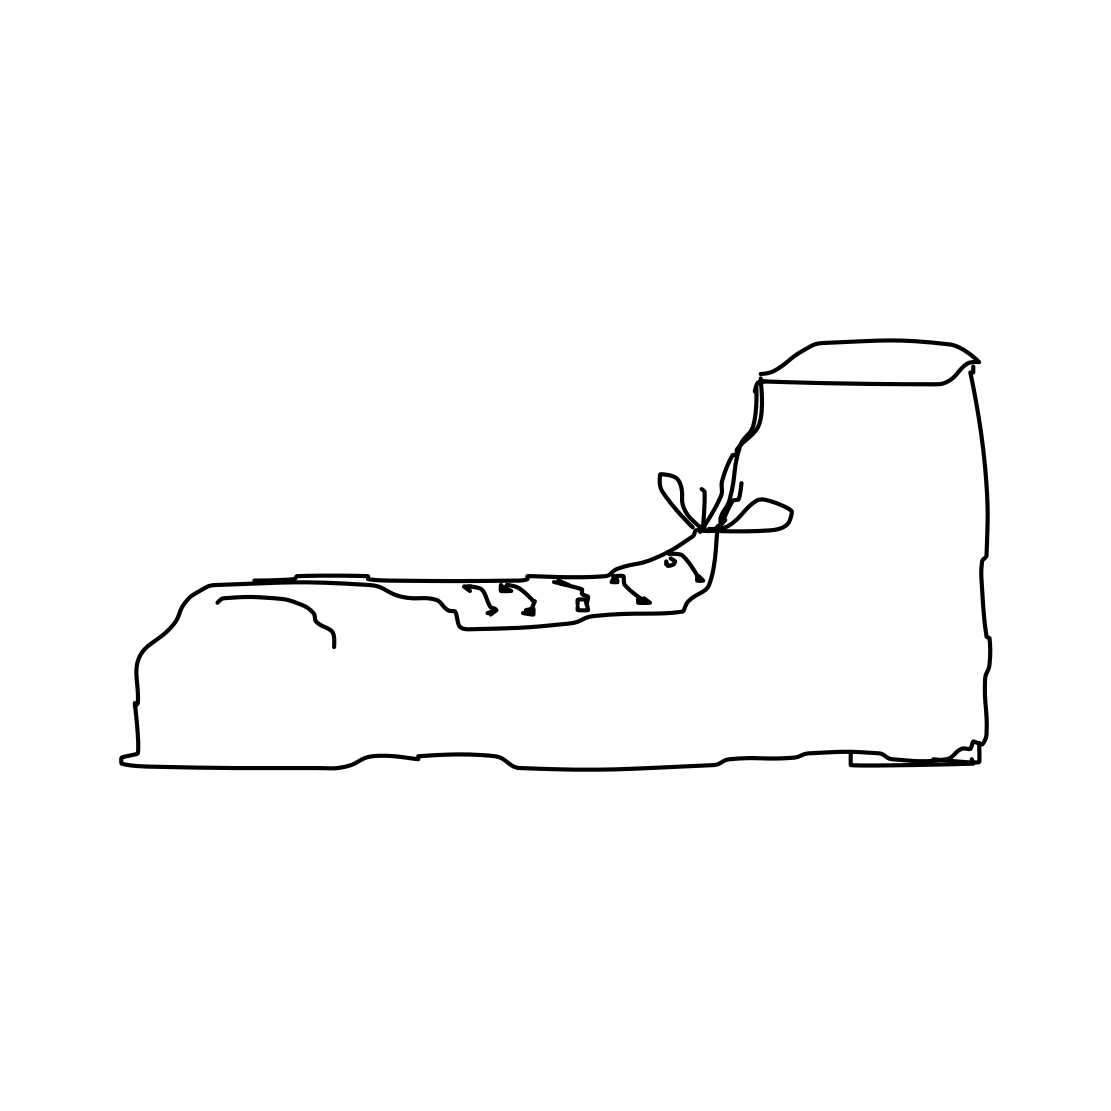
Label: shoe